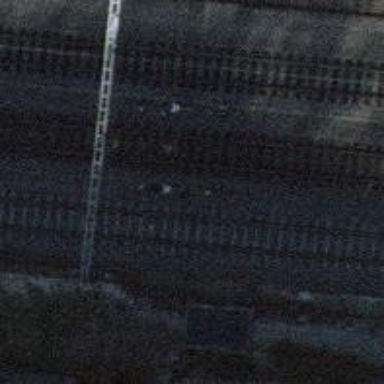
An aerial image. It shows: Railway signal.